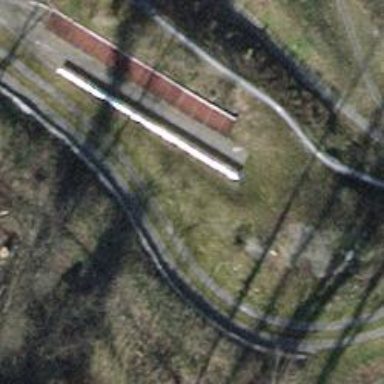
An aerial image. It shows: Railway buffer stop.